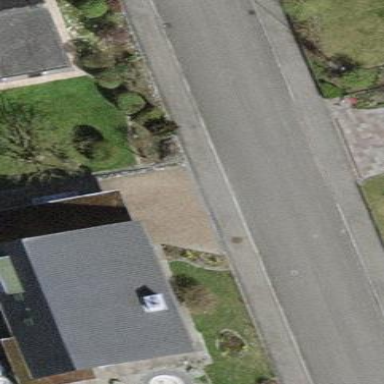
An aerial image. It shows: Detached building.